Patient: sex F, age 75
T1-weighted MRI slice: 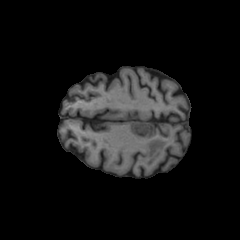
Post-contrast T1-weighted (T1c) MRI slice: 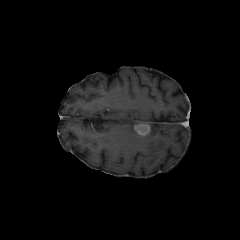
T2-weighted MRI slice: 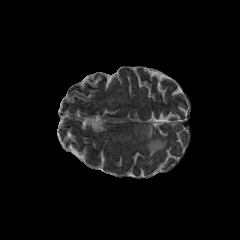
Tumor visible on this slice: yes
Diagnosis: Glioblastoma, IDH-wildtype
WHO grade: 4